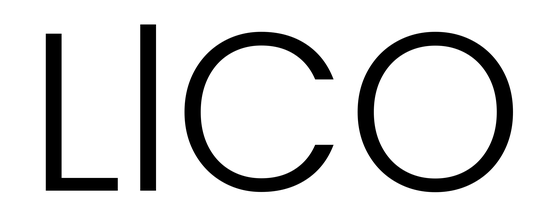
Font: Poppins-Light